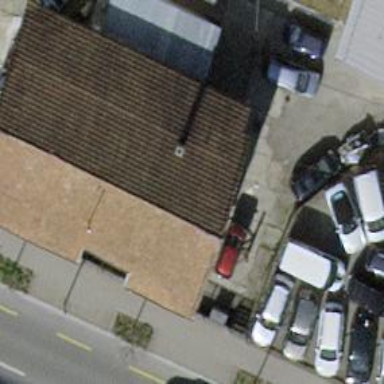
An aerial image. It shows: Car repair shop.